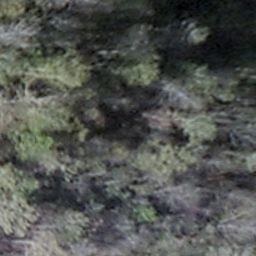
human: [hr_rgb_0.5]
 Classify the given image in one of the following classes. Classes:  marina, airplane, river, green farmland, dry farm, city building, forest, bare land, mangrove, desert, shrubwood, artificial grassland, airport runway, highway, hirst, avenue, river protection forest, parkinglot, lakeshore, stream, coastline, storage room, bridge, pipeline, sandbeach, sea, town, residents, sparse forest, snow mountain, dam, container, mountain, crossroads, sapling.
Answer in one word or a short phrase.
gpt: shrubwood